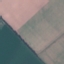
Land use / land cover: AnnualCrop